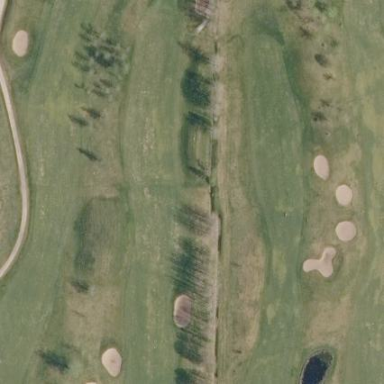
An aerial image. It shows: Golf fairway surrounded by grass.